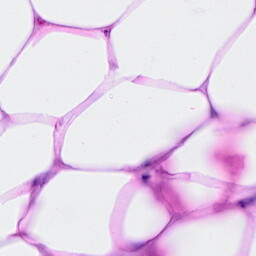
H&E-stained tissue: Breast